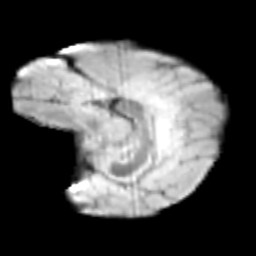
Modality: T2w
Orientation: sagittal
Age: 10
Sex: female
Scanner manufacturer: siemens
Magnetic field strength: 3 T
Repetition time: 3.8 s
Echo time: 0.07 s